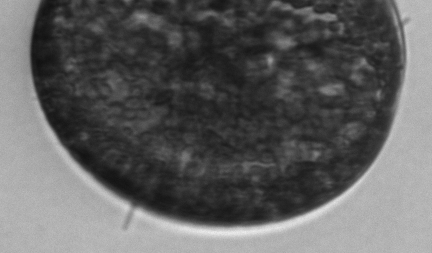
Label: Coscinodiscus